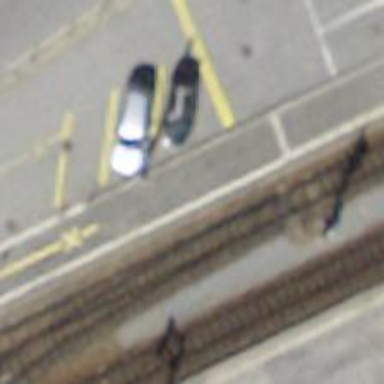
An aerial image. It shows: Railway switch.